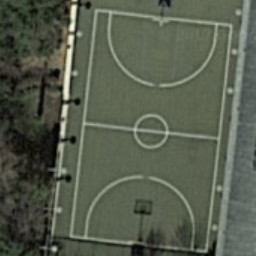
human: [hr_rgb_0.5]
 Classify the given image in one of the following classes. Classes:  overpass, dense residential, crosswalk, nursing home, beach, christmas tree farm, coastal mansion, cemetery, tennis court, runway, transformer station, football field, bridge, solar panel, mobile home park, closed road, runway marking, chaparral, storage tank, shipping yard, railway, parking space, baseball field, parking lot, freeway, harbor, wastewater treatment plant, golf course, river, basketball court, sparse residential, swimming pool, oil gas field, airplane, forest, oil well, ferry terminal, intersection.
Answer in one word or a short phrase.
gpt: basketball court